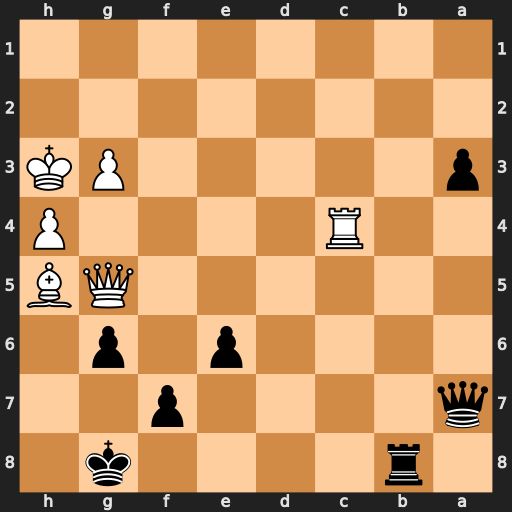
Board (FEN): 1r4k1/q4p2/4p1p1/6QB/2R4P/p5PK/8/8
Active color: b
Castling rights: -
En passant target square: -
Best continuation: a2 Bxg6 a1=Q Bxf7+ Kxf7 Rf4+ Ke8